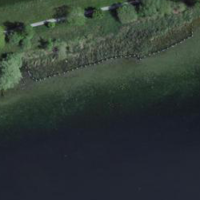
EUNIS habitat code: 14
Species observed at this site:
Juglans regia